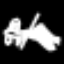
Label: chair